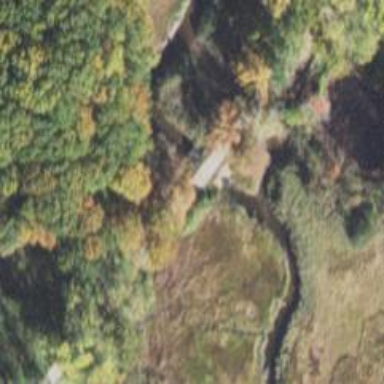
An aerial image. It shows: Culvert tunnel.